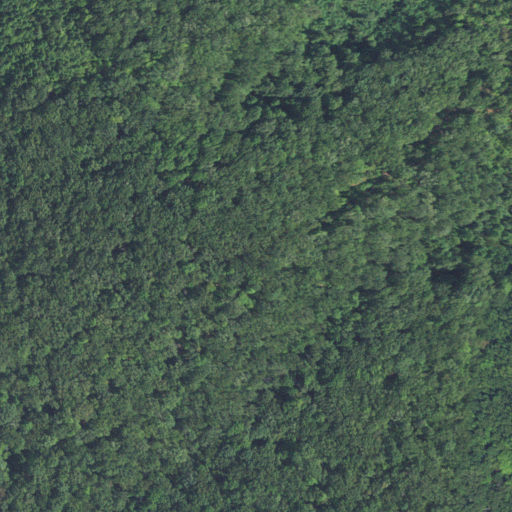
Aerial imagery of mountain in North Carolina named Jamison Mountain containing deciduous forest and mixed forest